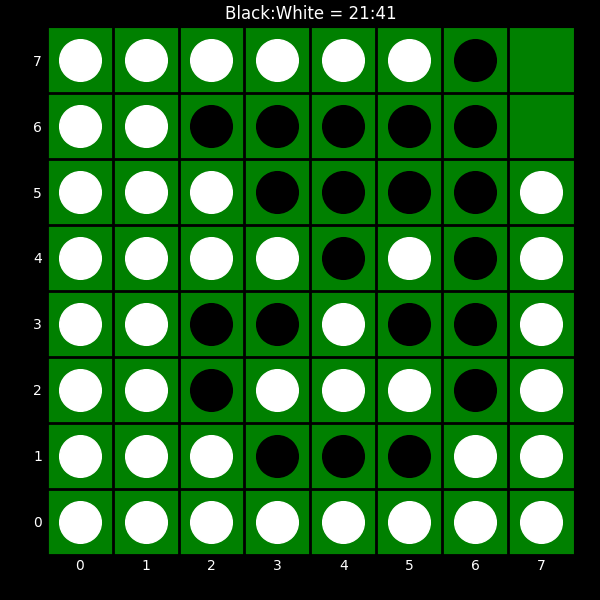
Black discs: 21
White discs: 41